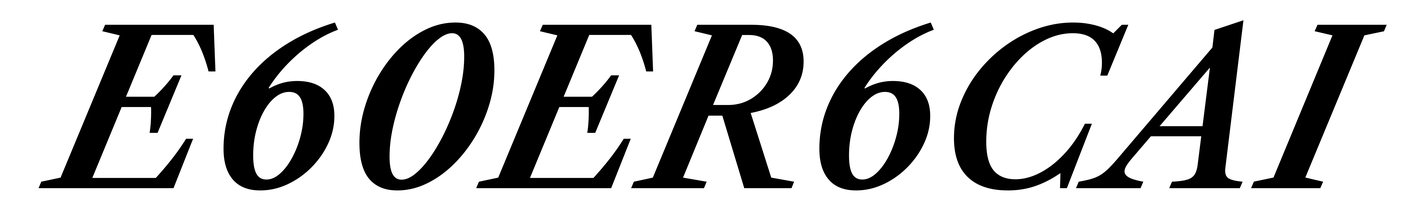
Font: LibreCaslonText-Italic_SemiBold_Italic